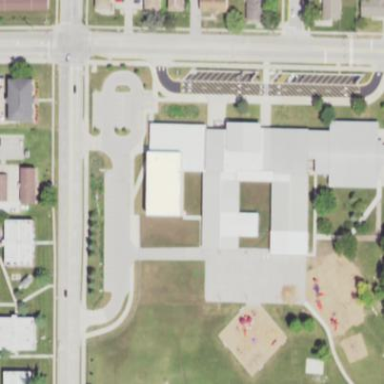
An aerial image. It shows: School building.